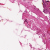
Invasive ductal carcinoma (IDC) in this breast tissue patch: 0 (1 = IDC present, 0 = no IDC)